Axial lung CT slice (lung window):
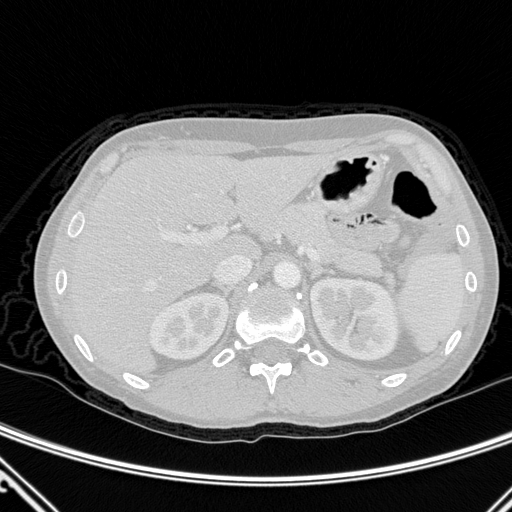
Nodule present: no